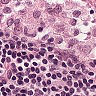
Metastatic tissue present: no